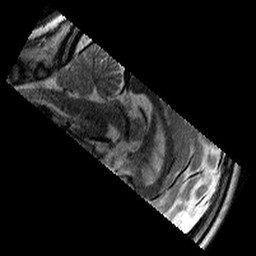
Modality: T2w
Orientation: sagittal
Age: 12
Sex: female
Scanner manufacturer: siemens
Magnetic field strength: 3 T
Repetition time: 9.23 s
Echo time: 0.067 s